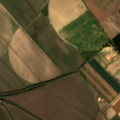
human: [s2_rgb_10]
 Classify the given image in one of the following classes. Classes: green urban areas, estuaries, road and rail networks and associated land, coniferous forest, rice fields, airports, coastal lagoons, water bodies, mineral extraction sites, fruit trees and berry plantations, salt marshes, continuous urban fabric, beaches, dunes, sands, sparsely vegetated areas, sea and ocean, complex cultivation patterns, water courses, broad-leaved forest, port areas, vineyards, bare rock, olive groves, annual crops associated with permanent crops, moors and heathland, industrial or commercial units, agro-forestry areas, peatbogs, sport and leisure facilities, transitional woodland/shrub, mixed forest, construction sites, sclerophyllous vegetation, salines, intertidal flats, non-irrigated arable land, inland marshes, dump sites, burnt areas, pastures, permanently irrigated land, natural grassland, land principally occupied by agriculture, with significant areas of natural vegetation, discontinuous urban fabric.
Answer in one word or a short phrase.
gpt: permanently irrigated land, rice fields, complex cultivation patterns, transitional woodland/shrub